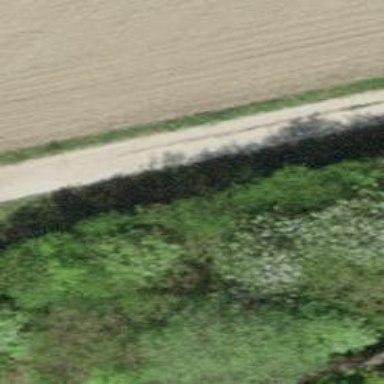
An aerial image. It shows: Track with fine gravel surface graded as grade 2.